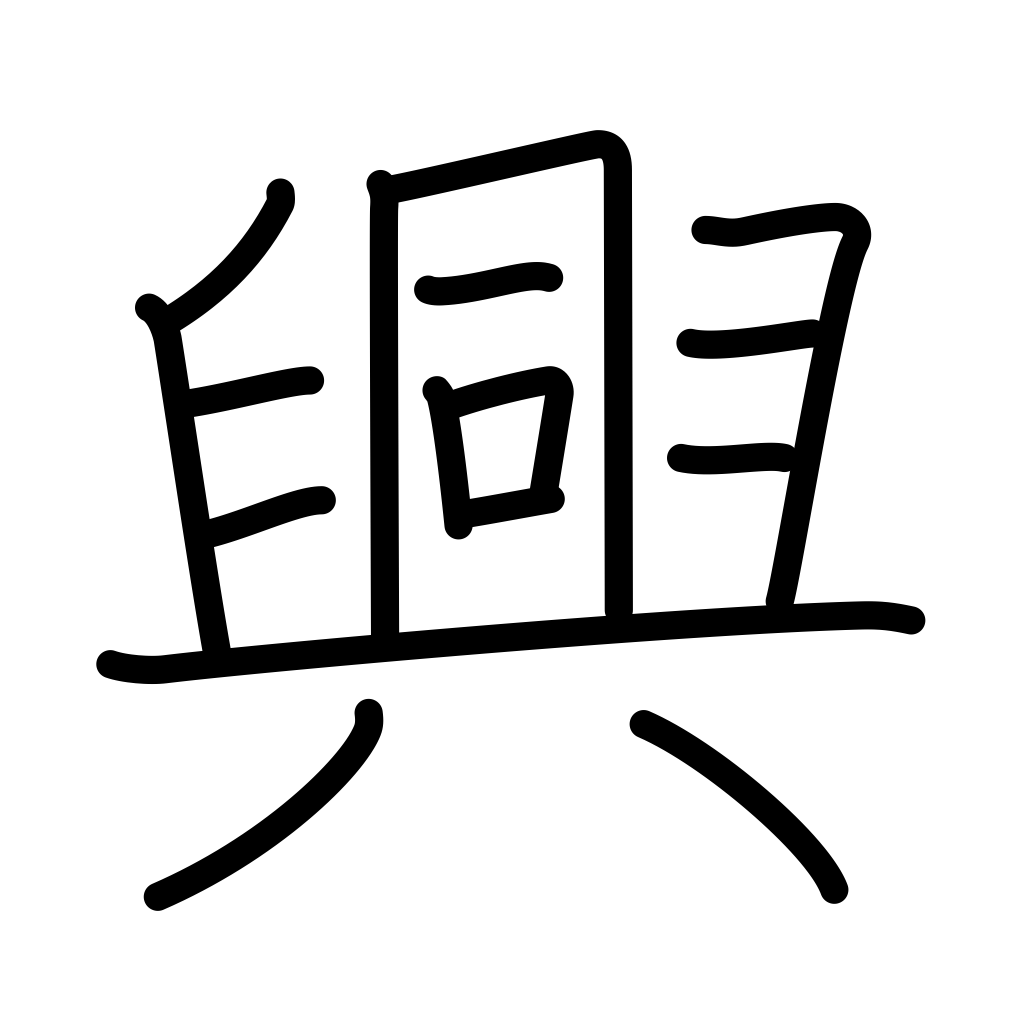
Meaning: entertain, revive, retrieve, interest, pleasure